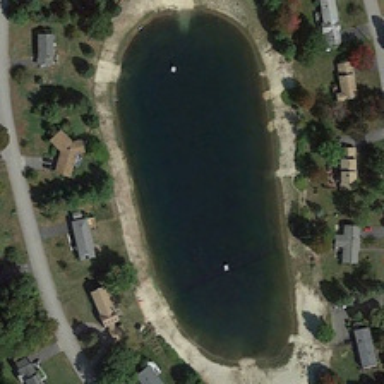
There is a large pool in the middle of the land .